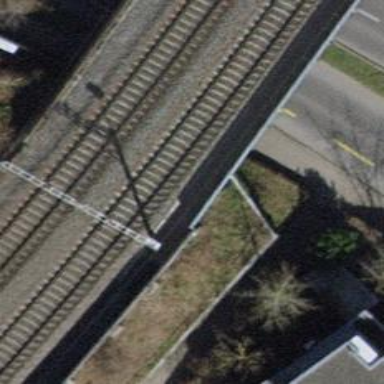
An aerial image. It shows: Bridge with wall barrier.